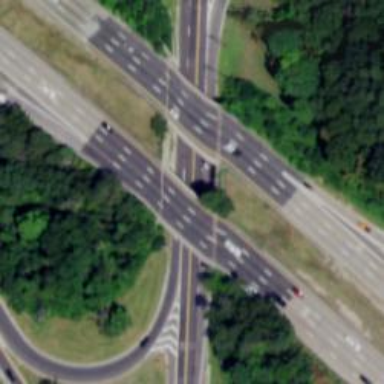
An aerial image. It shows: Urban freeway or expressway.